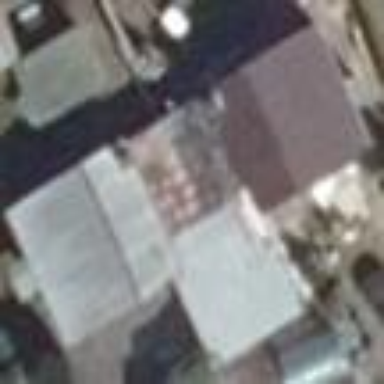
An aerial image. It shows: Building.